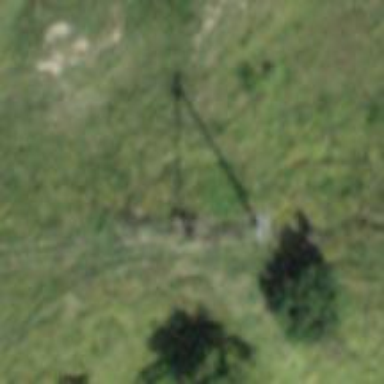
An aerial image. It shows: Power pole.